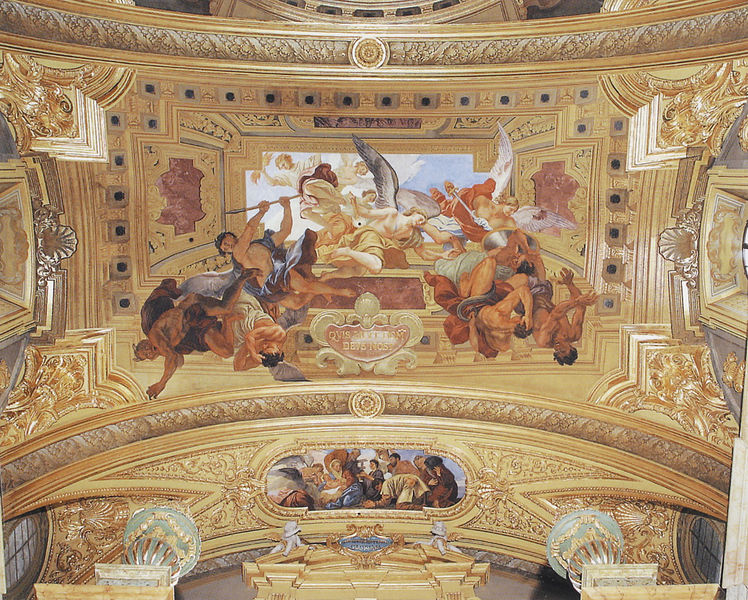
Titel: Universitätskirche (Jesuitenkirche)
Künstler: Andrea Pozzo
Standort: Wien, Universitätskirche (Jesuitenkirche) (EU - AUT)
Schlagwörter: flügel, himmel, mann, wolken, menschen, bunt, säulen, rose, rot, wolke, ornament, rahmen, kirche, gold, decke, rokkoko, engel, schrift, kuppel, lanze, inschrift, ornamente, stuck, waffe, sturz, fresken, speer, deckengemälde, fresko, ornamentik, maria, erzengel, trompe loeil, fresco, michael, deckenmalerei, latein, scheinarchitektur, illusionismus, deckenfresco, quis deus nos